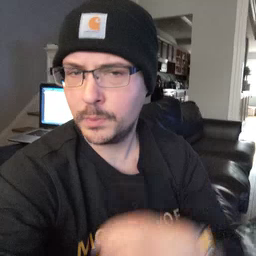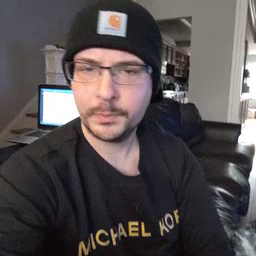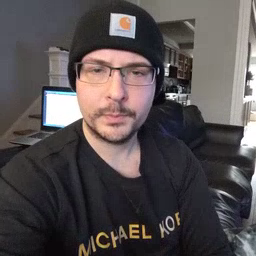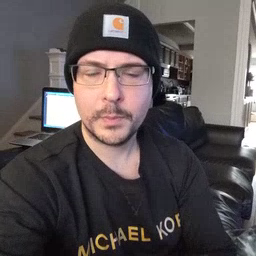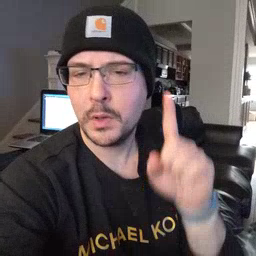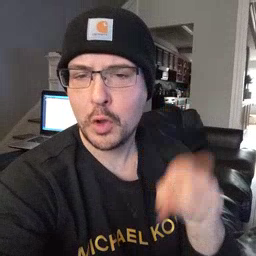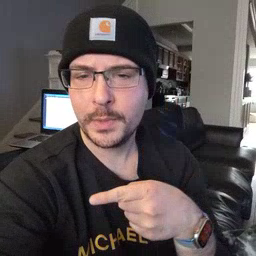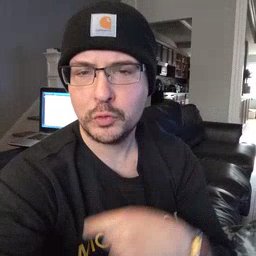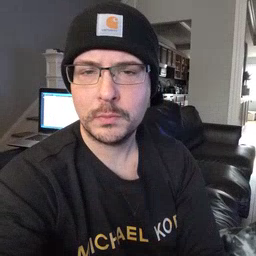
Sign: garbage